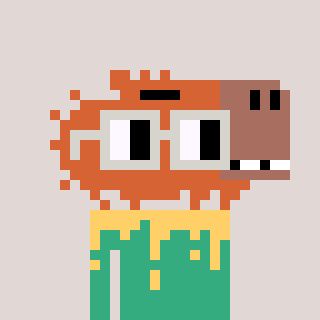
a pixel art character with square light gray glasses, a capybara-shaped head and a teal-colored body on a warm background